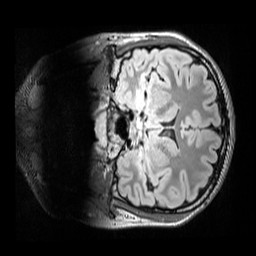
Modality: FLAIR
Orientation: coronal
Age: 13
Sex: female
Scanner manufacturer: siemens
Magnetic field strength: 3 T
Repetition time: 5 s
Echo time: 0.388 s